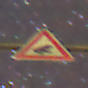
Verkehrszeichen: AmphibienwanderungLinks
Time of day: Night
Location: Outdoor (Suburban)
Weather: Clear
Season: NotSpecified
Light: Artificial